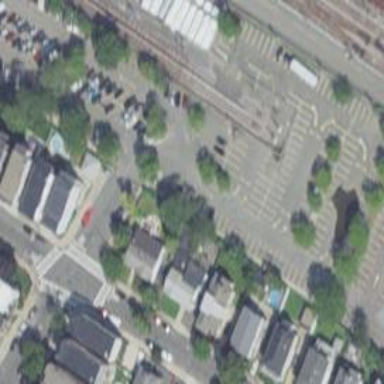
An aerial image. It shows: Parking area with asphalt surface. This is surface parking with park-and-ride facility.